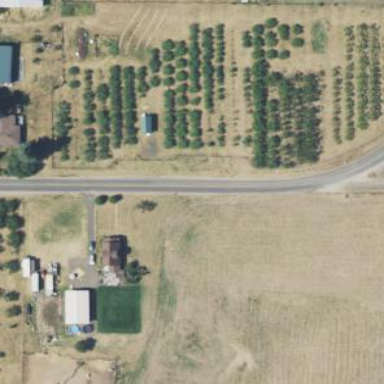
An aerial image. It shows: Orchard.